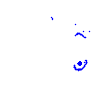
Particle: electron